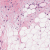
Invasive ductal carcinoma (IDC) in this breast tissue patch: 0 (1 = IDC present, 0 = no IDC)